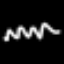
Label: squiggle